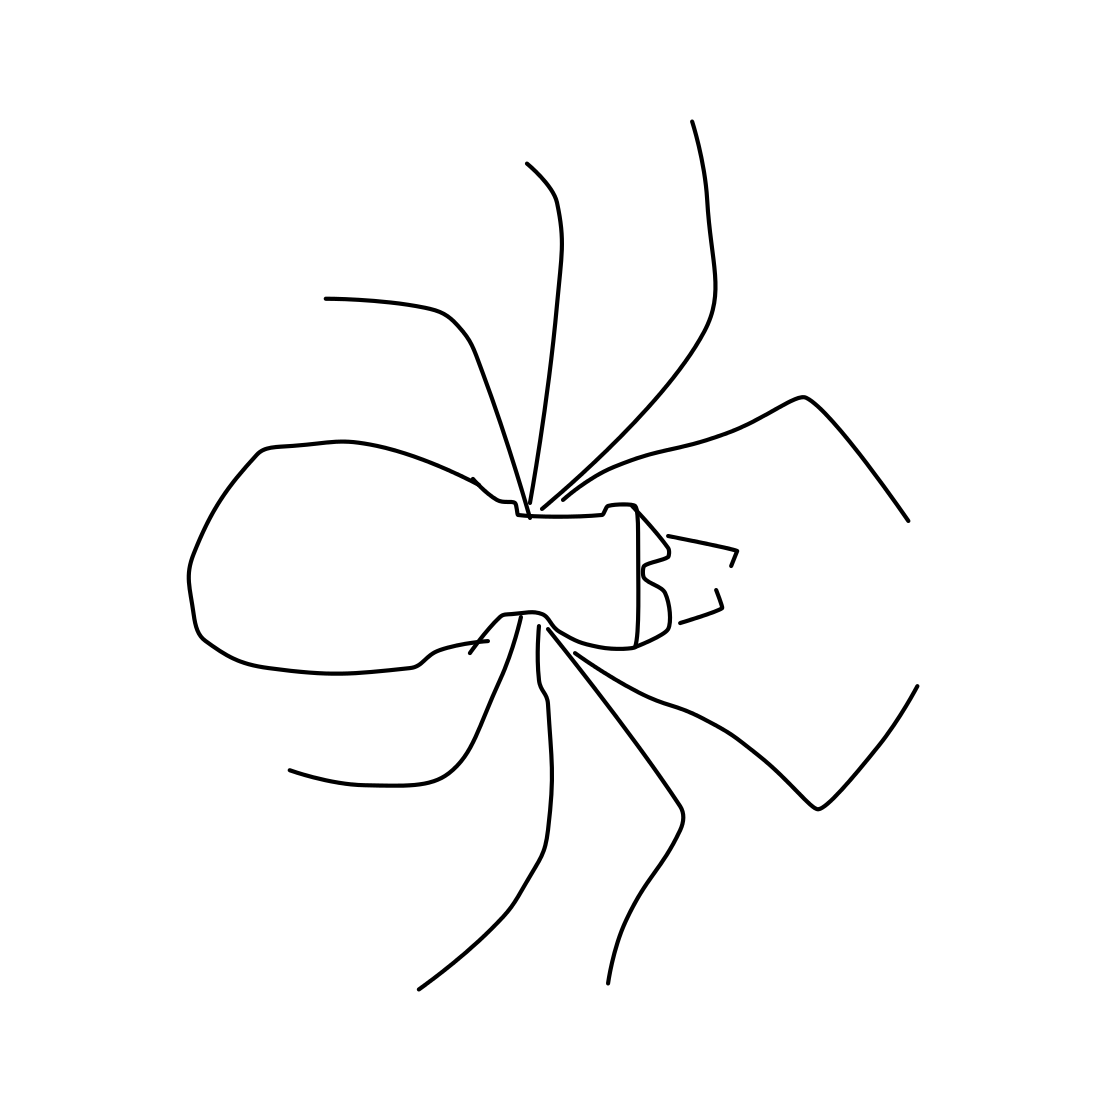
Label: spider